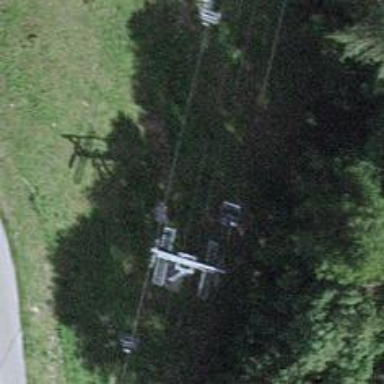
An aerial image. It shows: Pylon for aerialway.